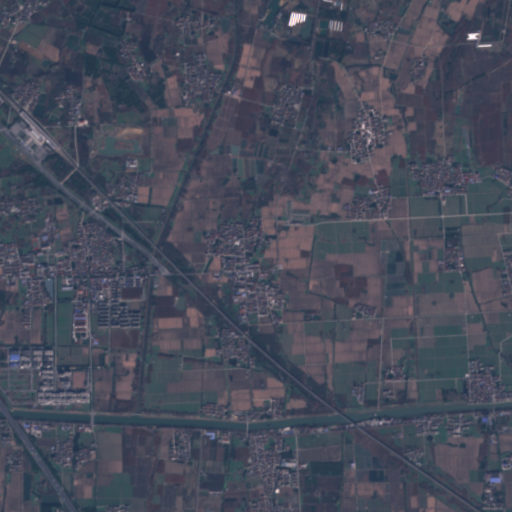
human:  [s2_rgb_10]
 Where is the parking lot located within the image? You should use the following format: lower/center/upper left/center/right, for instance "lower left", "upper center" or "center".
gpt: The parking lot is located in the upper left of the image.
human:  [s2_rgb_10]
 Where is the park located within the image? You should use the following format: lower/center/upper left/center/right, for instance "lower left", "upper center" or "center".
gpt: There is no park in the image.